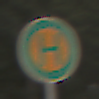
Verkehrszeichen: Haltestelle
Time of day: SunriseSunset
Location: Outdoor (Nature)
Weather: Clear
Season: NotSpecified
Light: Natural